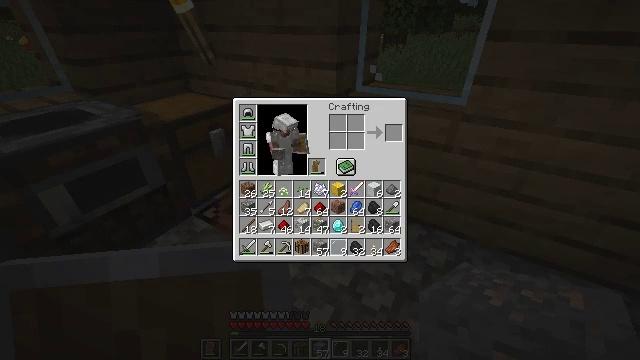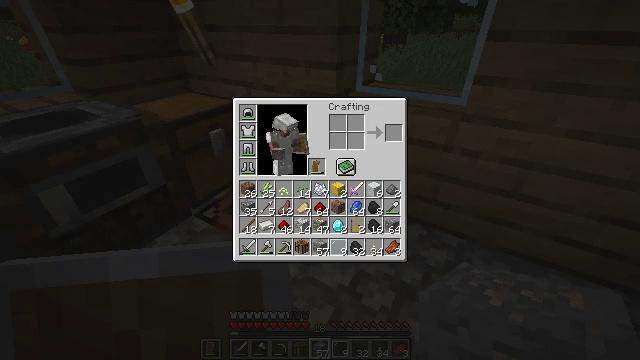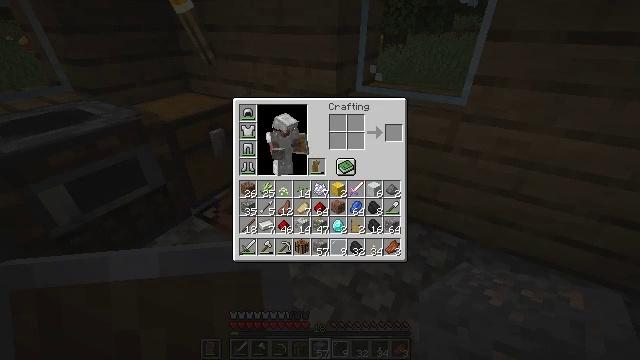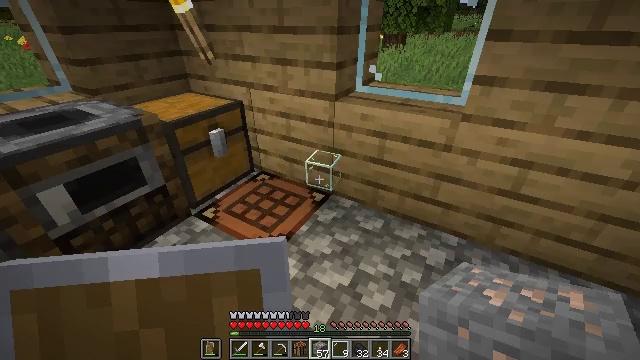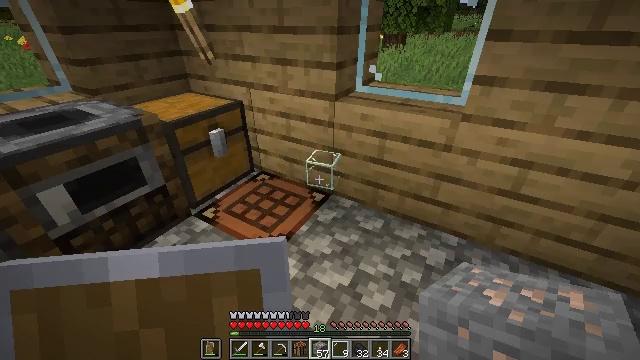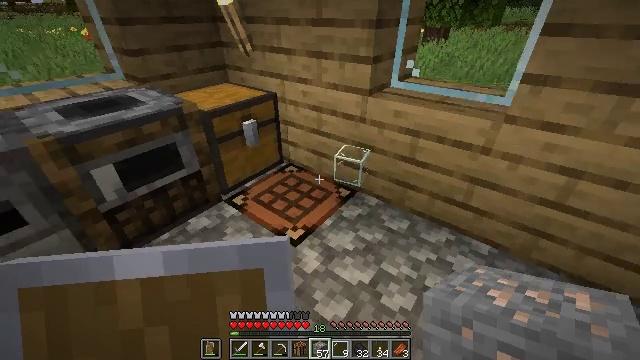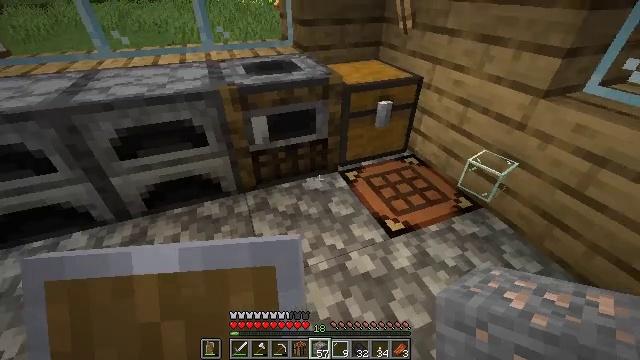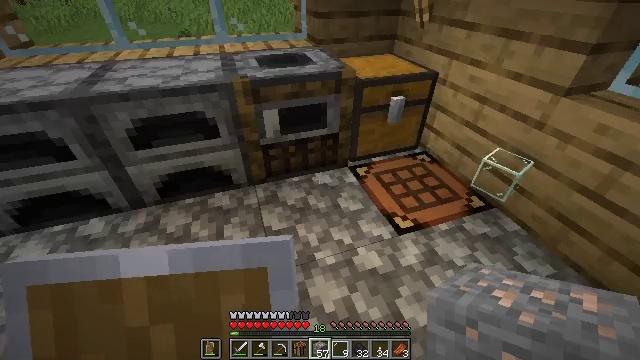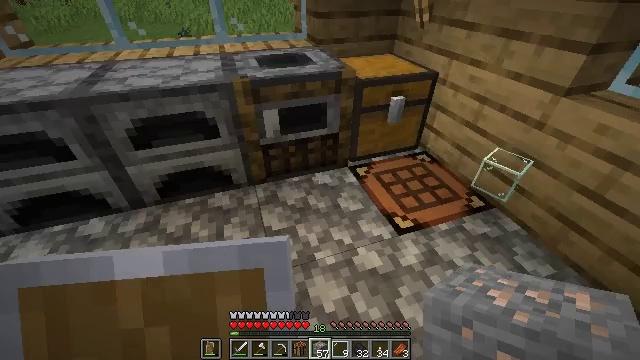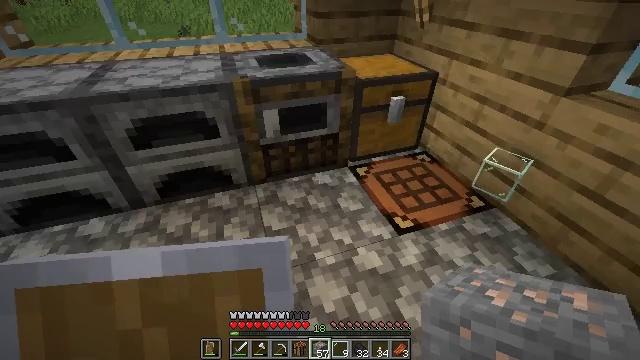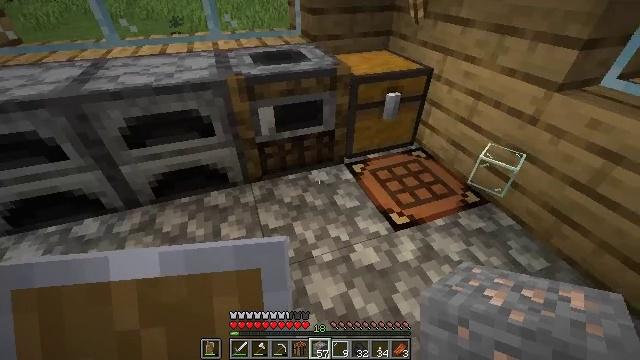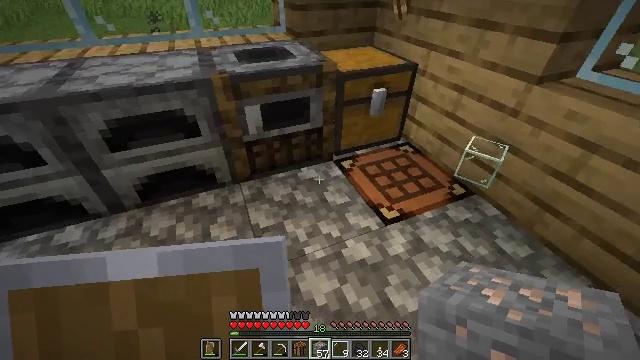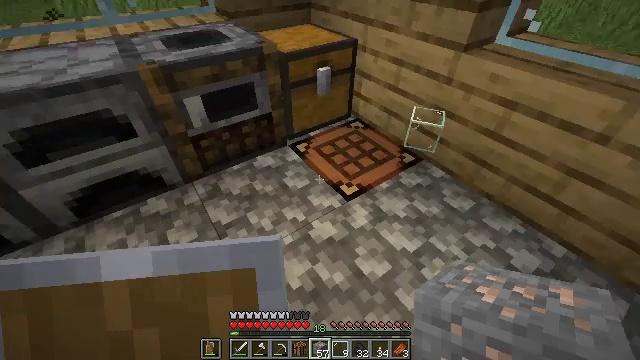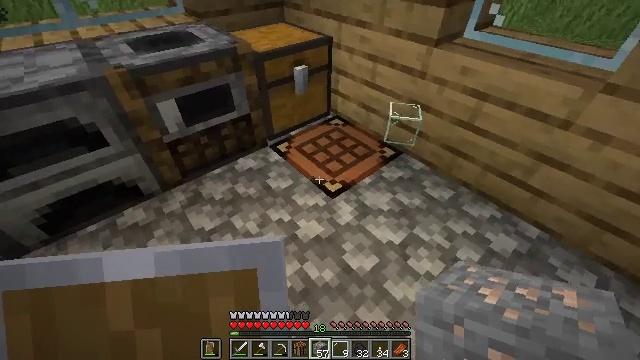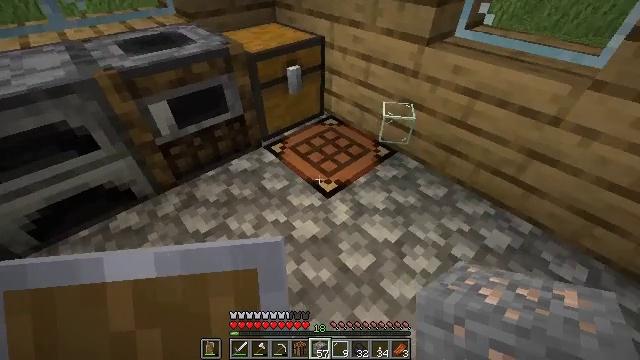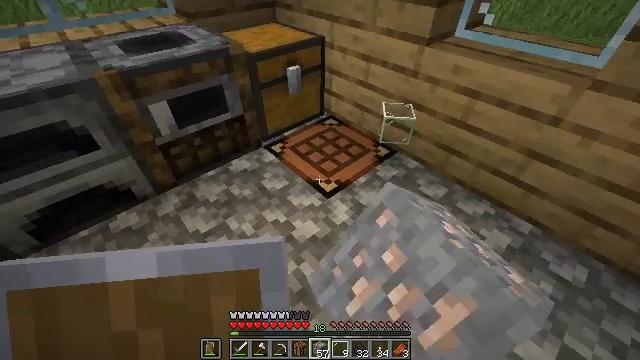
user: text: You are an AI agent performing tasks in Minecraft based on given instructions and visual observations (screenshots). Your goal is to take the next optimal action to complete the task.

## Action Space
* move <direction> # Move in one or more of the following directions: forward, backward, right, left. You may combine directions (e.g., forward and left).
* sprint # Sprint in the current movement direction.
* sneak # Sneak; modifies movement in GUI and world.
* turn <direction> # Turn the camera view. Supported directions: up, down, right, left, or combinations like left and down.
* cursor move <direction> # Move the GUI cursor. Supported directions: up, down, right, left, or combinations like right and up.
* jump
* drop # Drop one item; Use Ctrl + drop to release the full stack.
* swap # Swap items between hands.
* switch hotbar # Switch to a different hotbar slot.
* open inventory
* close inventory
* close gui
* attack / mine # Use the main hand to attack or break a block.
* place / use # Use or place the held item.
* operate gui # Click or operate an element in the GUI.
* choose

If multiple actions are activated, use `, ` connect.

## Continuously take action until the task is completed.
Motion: motion action
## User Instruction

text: Remove an azure bluet from the inventory.
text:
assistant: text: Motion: no_op
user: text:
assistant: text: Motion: no_op
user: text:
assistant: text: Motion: close inventory
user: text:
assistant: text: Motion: close inventory
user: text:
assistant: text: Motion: turn left and down
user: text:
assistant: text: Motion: turn left and down
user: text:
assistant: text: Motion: turn left and down
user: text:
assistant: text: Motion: no_op
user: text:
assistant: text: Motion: no_op
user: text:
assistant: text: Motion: turn right
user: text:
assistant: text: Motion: turn right
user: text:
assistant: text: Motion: turn right and down
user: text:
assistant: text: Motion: turn right
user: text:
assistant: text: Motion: turn right, use / place
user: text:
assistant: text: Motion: use / place
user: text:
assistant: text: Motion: use / place
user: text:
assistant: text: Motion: use / place
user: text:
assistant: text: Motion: no_op
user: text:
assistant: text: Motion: open gui
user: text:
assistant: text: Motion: no_op
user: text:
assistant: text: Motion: no_op
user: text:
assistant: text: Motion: cursor move down
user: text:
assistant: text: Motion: cursor move left and down
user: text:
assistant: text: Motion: cursor move down
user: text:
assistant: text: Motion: no_op
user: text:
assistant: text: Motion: no_op
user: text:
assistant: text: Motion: cursor move right and up
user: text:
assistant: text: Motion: cursor move right and up
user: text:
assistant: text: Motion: cursor move up
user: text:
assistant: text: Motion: cursor move left and up